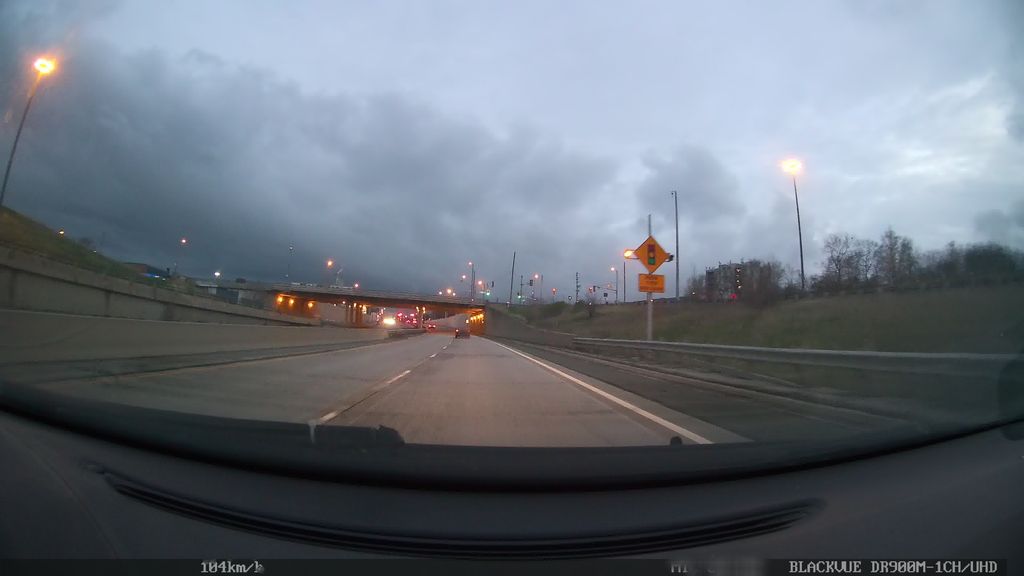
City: toronto